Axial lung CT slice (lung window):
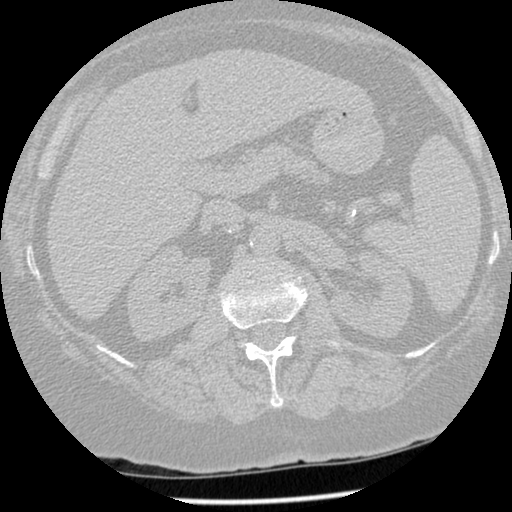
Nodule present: no